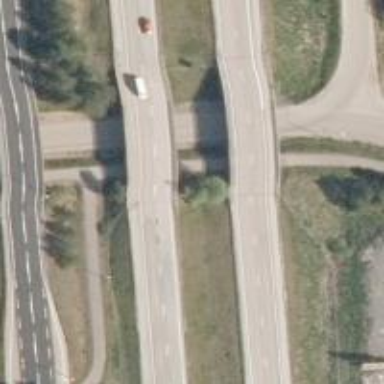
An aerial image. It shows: Motorway.